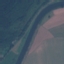
Land use / land cover: River